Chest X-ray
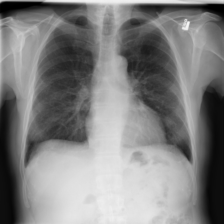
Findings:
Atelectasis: negative
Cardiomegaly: negative
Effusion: negative
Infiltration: negative
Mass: negative
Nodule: negative
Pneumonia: negative
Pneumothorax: negative
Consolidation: negative
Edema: negative
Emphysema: negative
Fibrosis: negative
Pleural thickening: negative
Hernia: negative